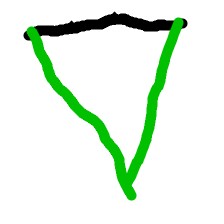
Shape: triangle